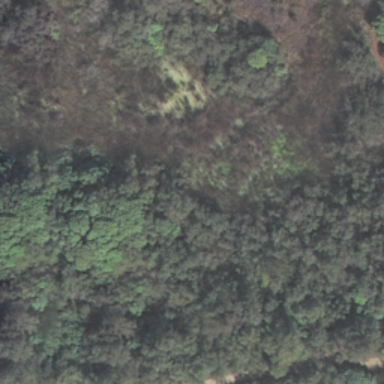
This is a forest with green and grey plants .